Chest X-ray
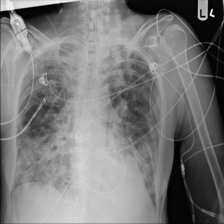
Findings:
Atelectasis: negative
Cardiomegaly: negative
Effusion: positive
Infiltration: negative
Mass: negative
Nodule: negative
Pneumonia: negative
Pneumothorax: negative
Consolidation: negative
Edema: negative
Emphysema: negative
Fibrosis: negative
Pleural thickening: negative
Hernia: negative